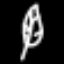
Label: leaf